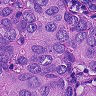
Metastatic tissue present: yes